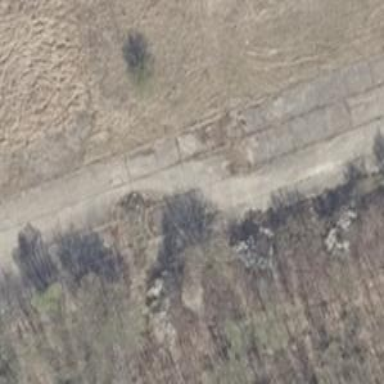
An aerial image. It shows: Concrete service road.